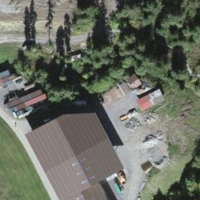
EUNIS habitat code: 23
Species observed at this site:
Tussilago farfara